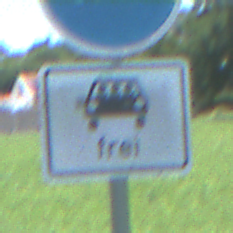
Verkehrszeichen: MehrfachbesetzePersonenkraftwagenFrei
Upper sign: Busssonderstreifen
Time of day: Midday
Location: Outdoor (Nature)
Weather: Clear
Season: Summer
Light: Natural